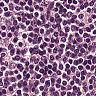
Metastatic tissue present: no